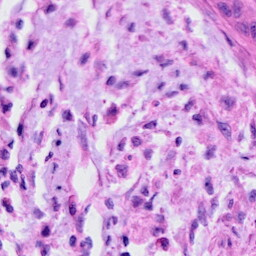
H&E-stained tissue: Cervix